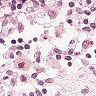
Metastatic tissue present: no